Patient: sex M, age 24
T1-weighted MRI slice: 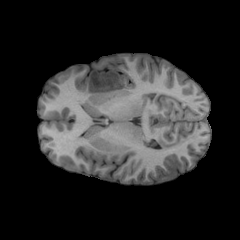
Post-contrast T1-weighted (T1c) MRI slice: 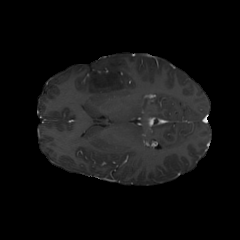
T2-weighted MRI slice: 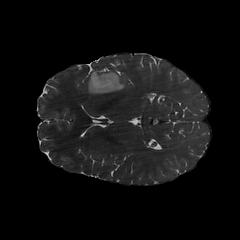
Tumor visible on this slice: yes
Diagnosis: Astrocytoma, IDH-mutant
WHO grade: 2